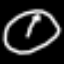
Label: clock